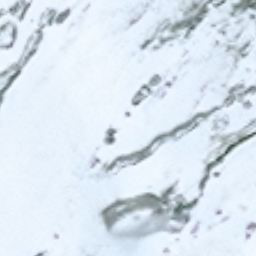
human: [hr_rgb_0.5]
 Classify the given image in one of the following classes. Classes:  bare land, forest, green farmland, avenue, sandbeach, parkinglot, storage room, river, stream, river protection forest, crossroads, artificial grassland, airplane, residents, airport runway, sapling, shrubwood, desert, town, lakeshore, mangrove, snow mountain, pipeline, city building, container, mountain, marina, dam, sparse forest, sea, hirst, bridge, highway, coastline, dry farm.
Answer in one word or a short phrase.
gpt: snow mountain